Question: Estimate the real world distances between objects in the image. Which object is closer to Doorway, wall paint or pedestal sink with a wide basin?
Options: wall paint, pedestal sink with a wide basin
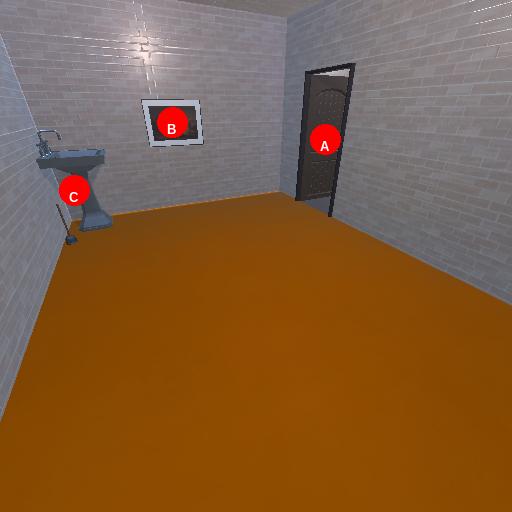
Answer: wall paint